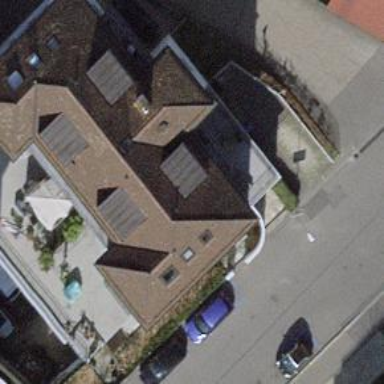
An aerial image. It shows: Hipped roof on apartment building.